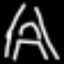
Label: The Eiffel Tower